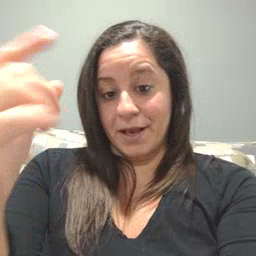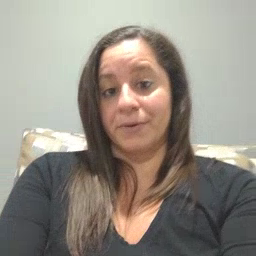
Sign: black